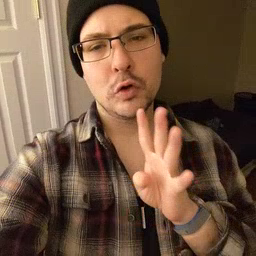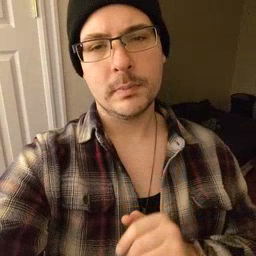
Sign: talk